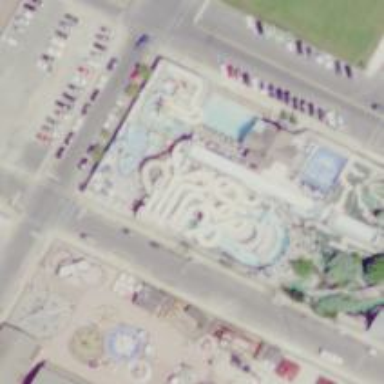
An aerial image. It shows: Water slide attraction.